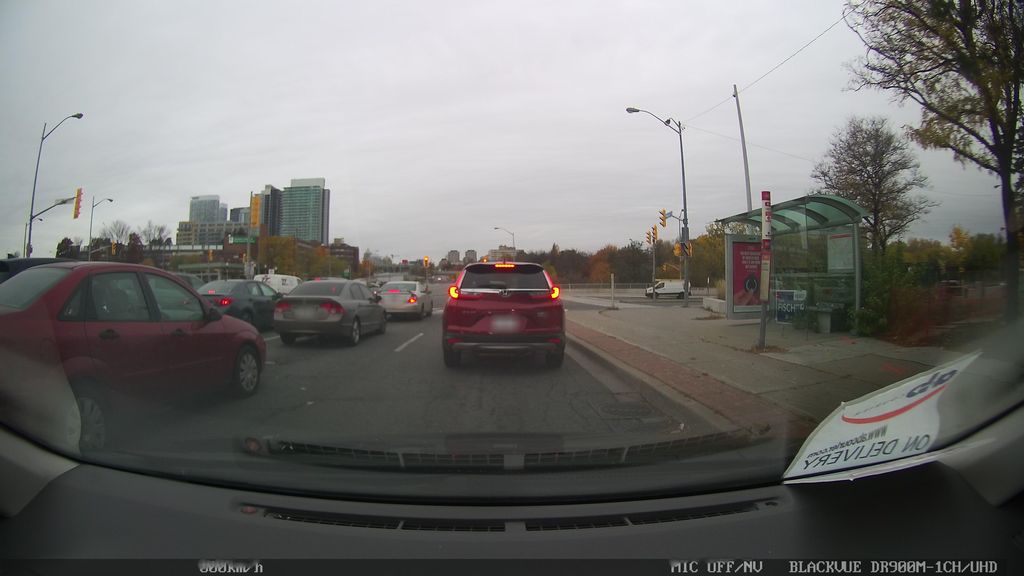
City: toronto